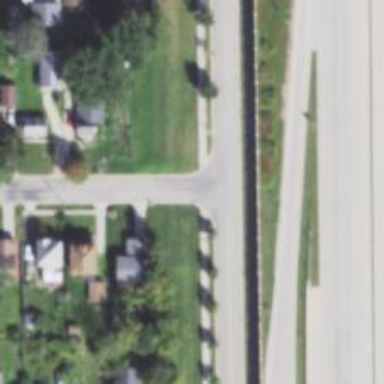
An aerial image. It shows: Residential road with separate asphalt sidewalk.